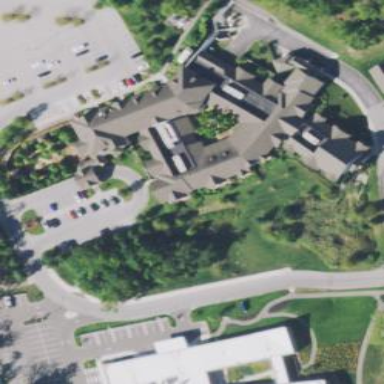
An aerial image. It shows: Hospice building.